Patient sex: M
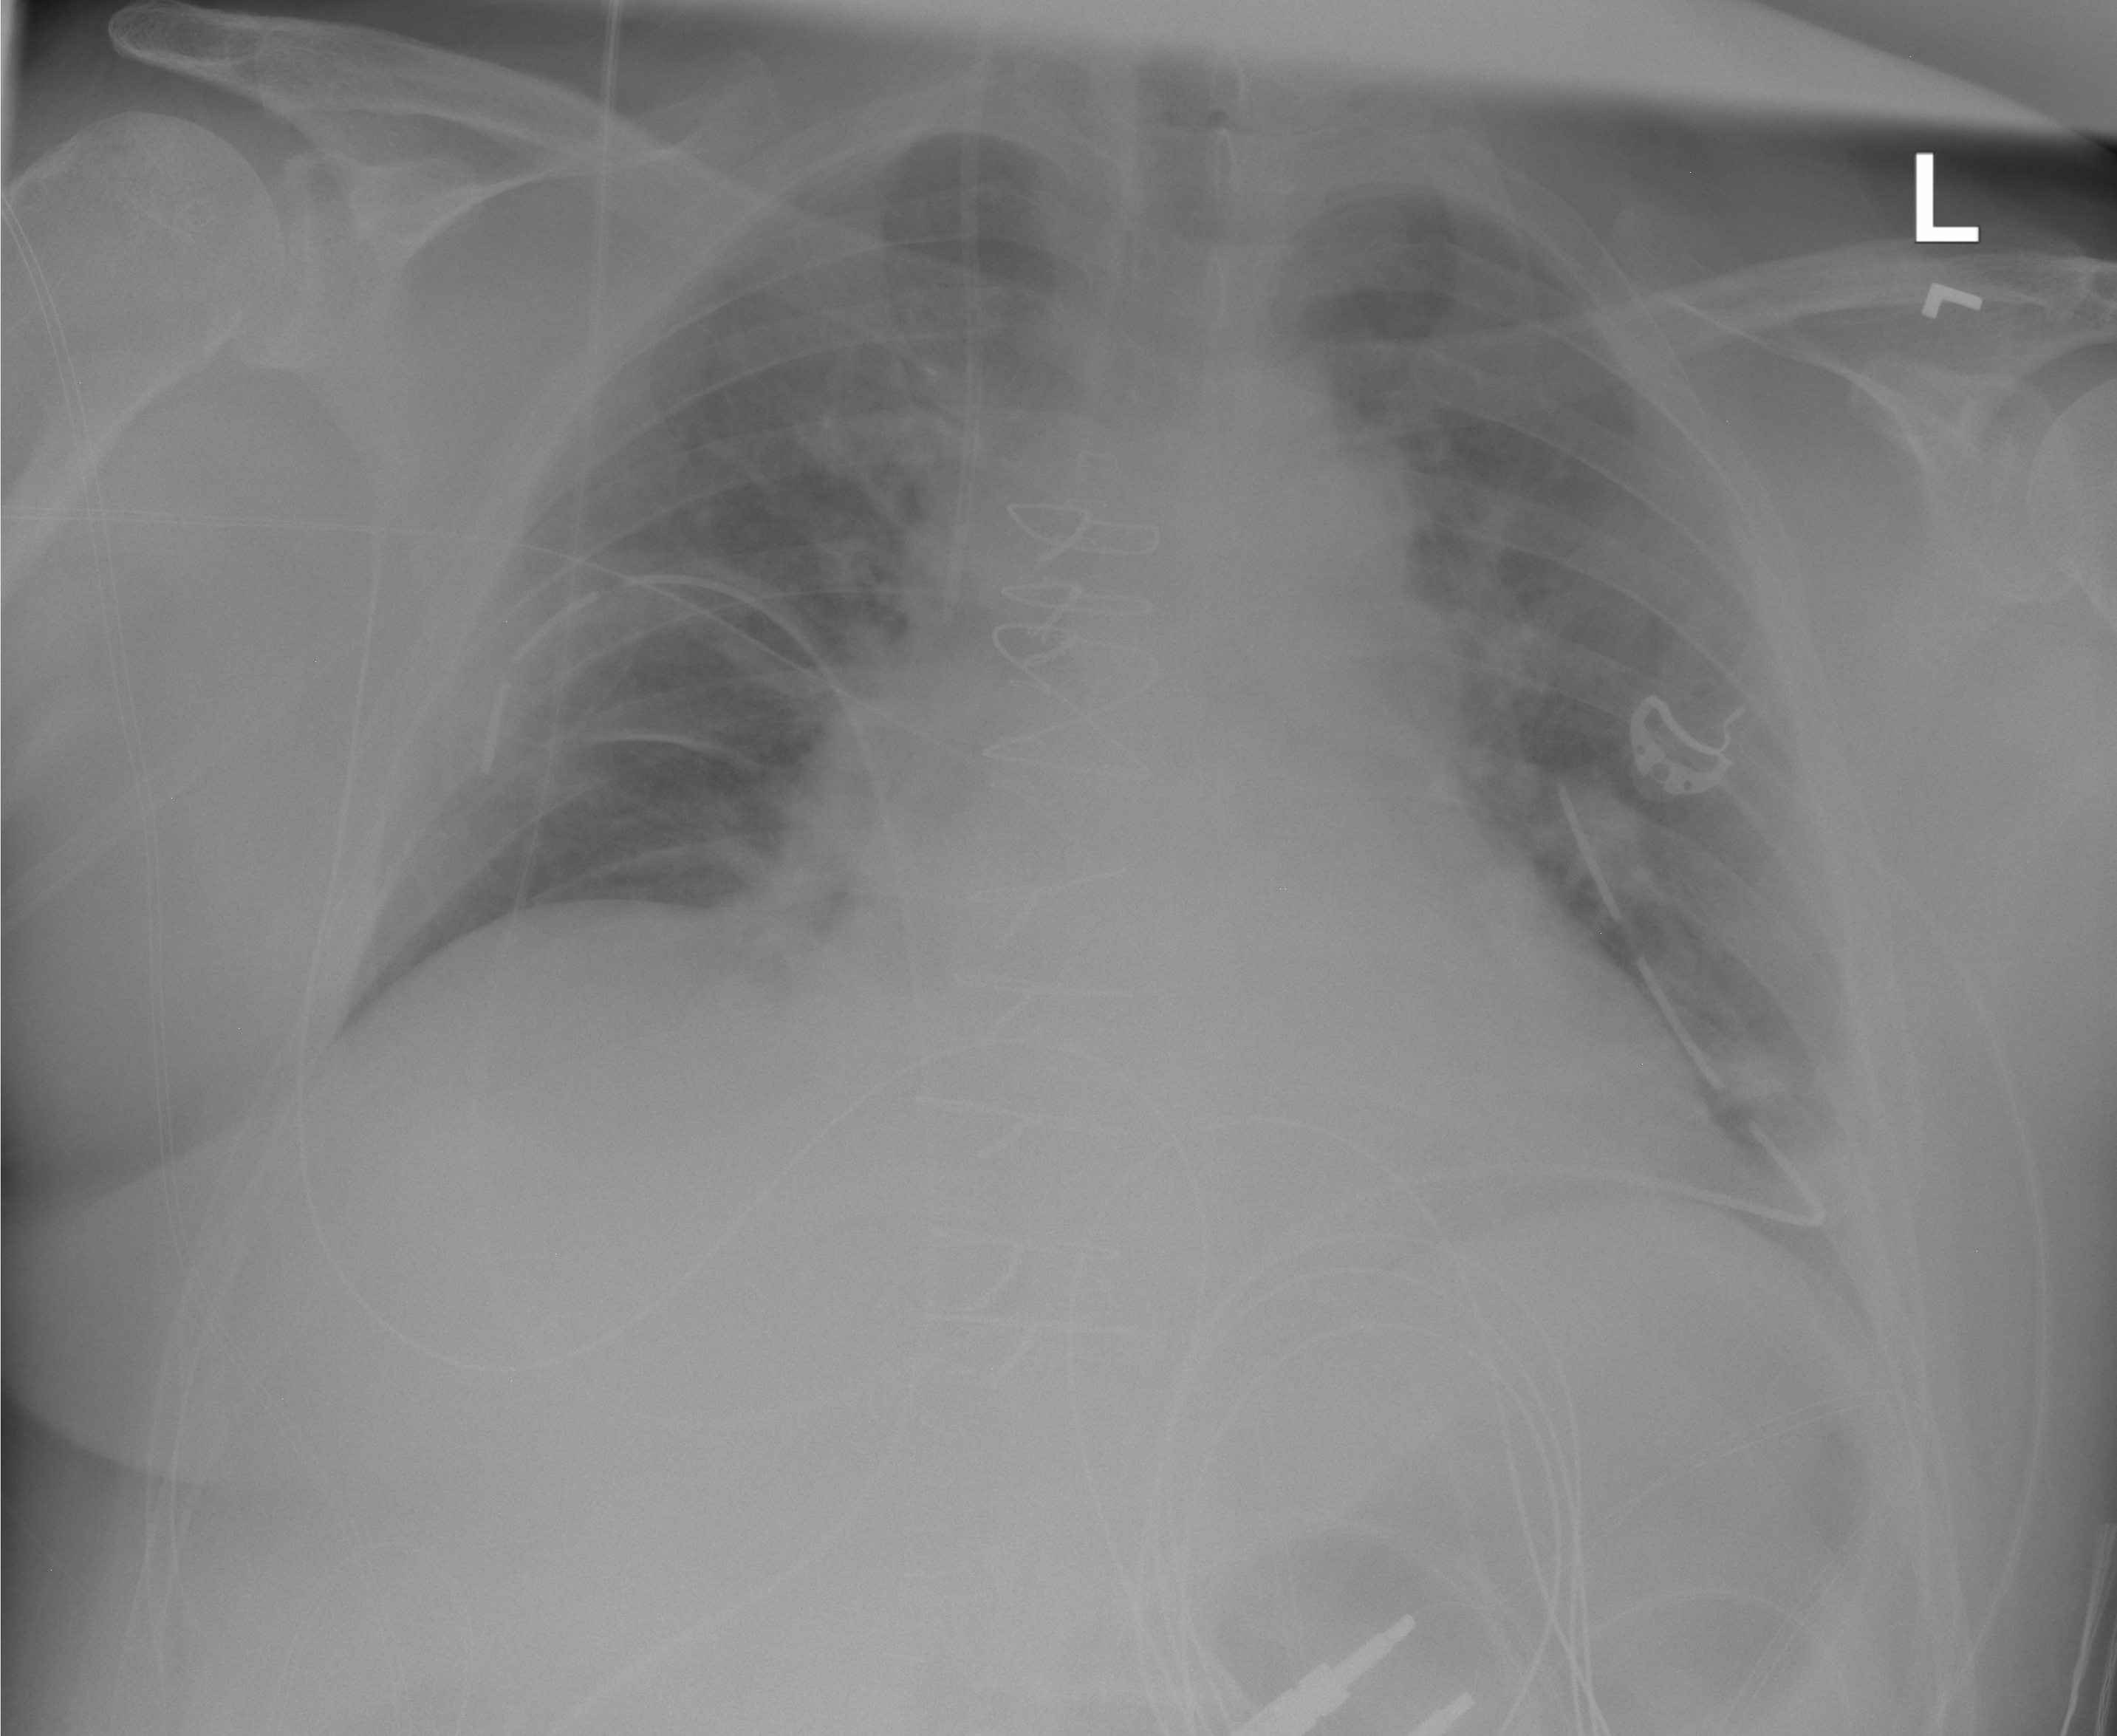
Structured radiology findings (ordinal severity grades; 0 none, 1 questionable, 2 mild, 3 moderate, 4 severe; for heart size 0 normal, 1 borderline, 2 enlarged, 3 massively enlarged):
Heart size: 0
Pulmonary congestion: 2
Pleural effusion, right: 0
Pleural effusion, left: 0
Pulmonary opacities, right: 0
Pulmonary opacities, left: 0
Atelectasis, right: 0
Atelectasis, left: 0